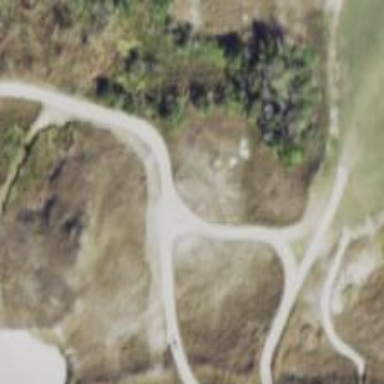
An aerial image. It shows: Path for both roads and golfers.